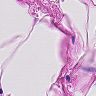
Metastatic tissue present: no